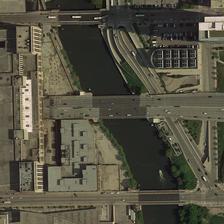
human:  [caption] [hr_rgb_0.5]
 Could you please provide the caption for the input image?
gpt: three bridges are on a river with many buildings on two sides of it .

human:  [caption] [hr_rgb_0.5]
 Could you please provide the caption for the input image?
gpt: many buildings are in two sides of a river with three bridges .

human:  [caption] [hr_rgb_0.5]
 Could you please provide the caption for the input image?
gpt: three bridges on a river with many buildings on two sides of it .

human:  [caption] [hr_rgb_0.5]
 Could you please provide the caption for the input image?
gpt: three side bridge across this curved river is eye-waatching .

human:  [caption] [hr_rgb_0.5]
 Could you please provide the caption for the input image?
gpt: three bridges are on a river with many buildings on two sides of it .